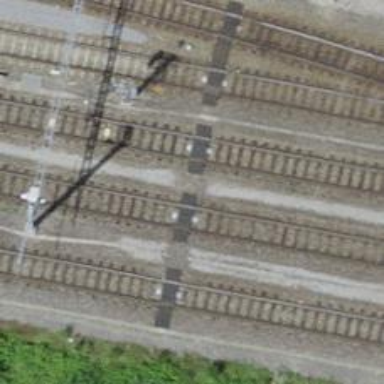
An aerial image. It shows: Railway signal.